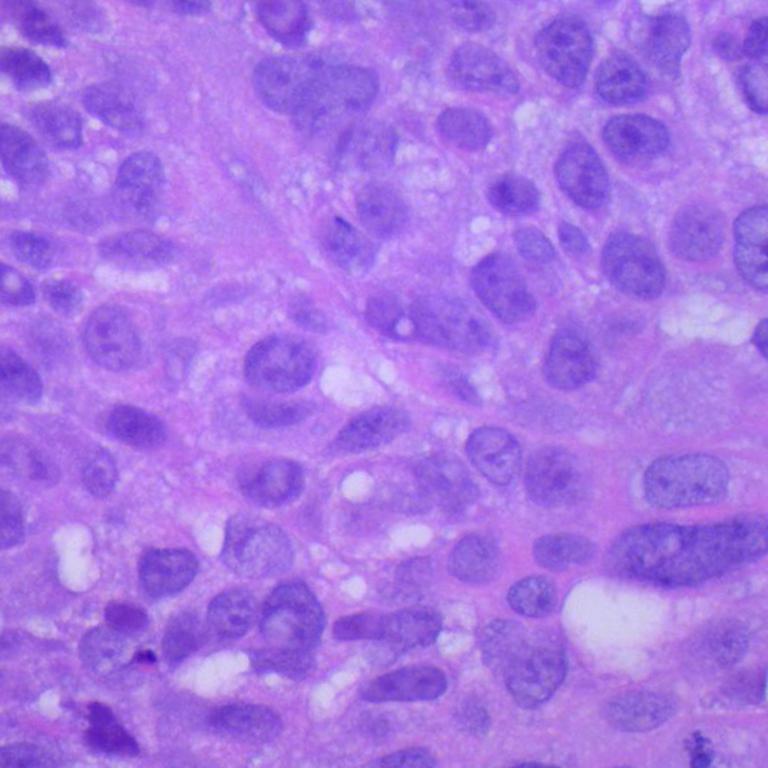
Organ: lung
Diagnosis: squamous carcinomas